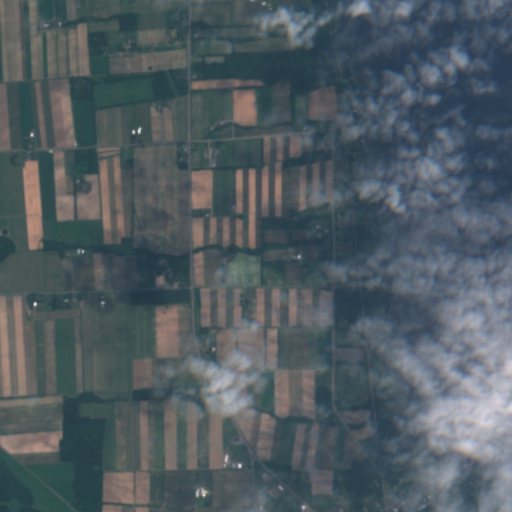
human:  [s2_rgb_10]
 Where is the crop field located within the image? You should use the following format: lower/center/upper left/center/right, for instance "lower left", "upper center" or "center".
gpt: The crop field is located in the lower right of the image.
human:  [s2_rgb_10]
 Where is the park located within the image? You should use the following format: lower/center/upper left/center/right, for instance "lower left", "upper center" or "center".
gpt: The park is located in the lower right of the image.
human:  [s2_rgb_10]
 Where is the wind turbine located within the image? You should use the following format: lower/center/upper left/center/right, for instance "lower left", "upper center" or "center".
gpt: The wind turbine is located in the lower left of the image.
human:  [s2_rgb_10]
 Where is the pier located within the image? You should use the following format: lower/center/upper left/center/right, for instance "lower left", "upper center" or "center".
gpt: The pier is located in the lower right of the image.
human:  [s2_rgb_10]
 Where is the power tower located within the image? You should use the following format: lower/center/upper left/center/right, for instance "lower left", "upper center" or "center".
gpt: There is no power tower in the image.